Field crop: maize
Growth stage: 2
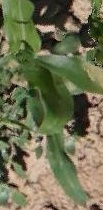
Species: maize